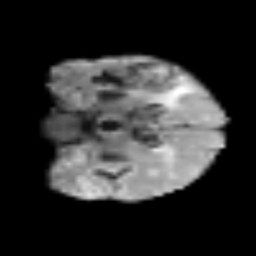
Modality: T2w
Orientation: coronal
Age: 69
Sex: male
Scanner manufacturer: siemens
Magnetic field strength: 3 T
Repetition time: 3.2 s
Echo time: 0.081 s